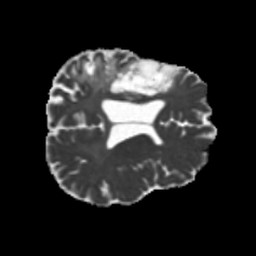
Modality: MD
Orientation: axial
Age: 54
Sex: male
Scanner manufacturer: siemens
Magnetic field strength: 3 T
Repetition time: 5.25 s
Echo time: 0.08 s